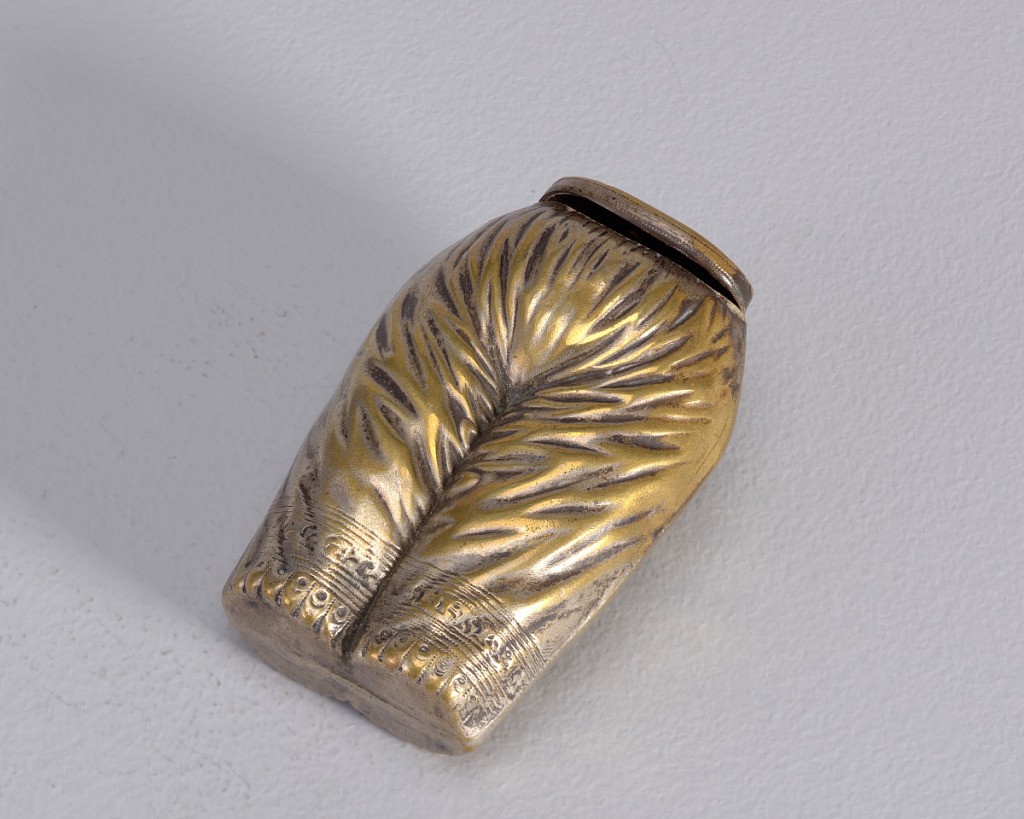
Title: Bloomers
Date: late 19th century
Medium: Plated metal
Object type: Matchsafe
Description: In the form of a pair of women's bloomers, featuring simulated creases and lace cuffs. Lid on top. Striker on lid.